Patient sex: M
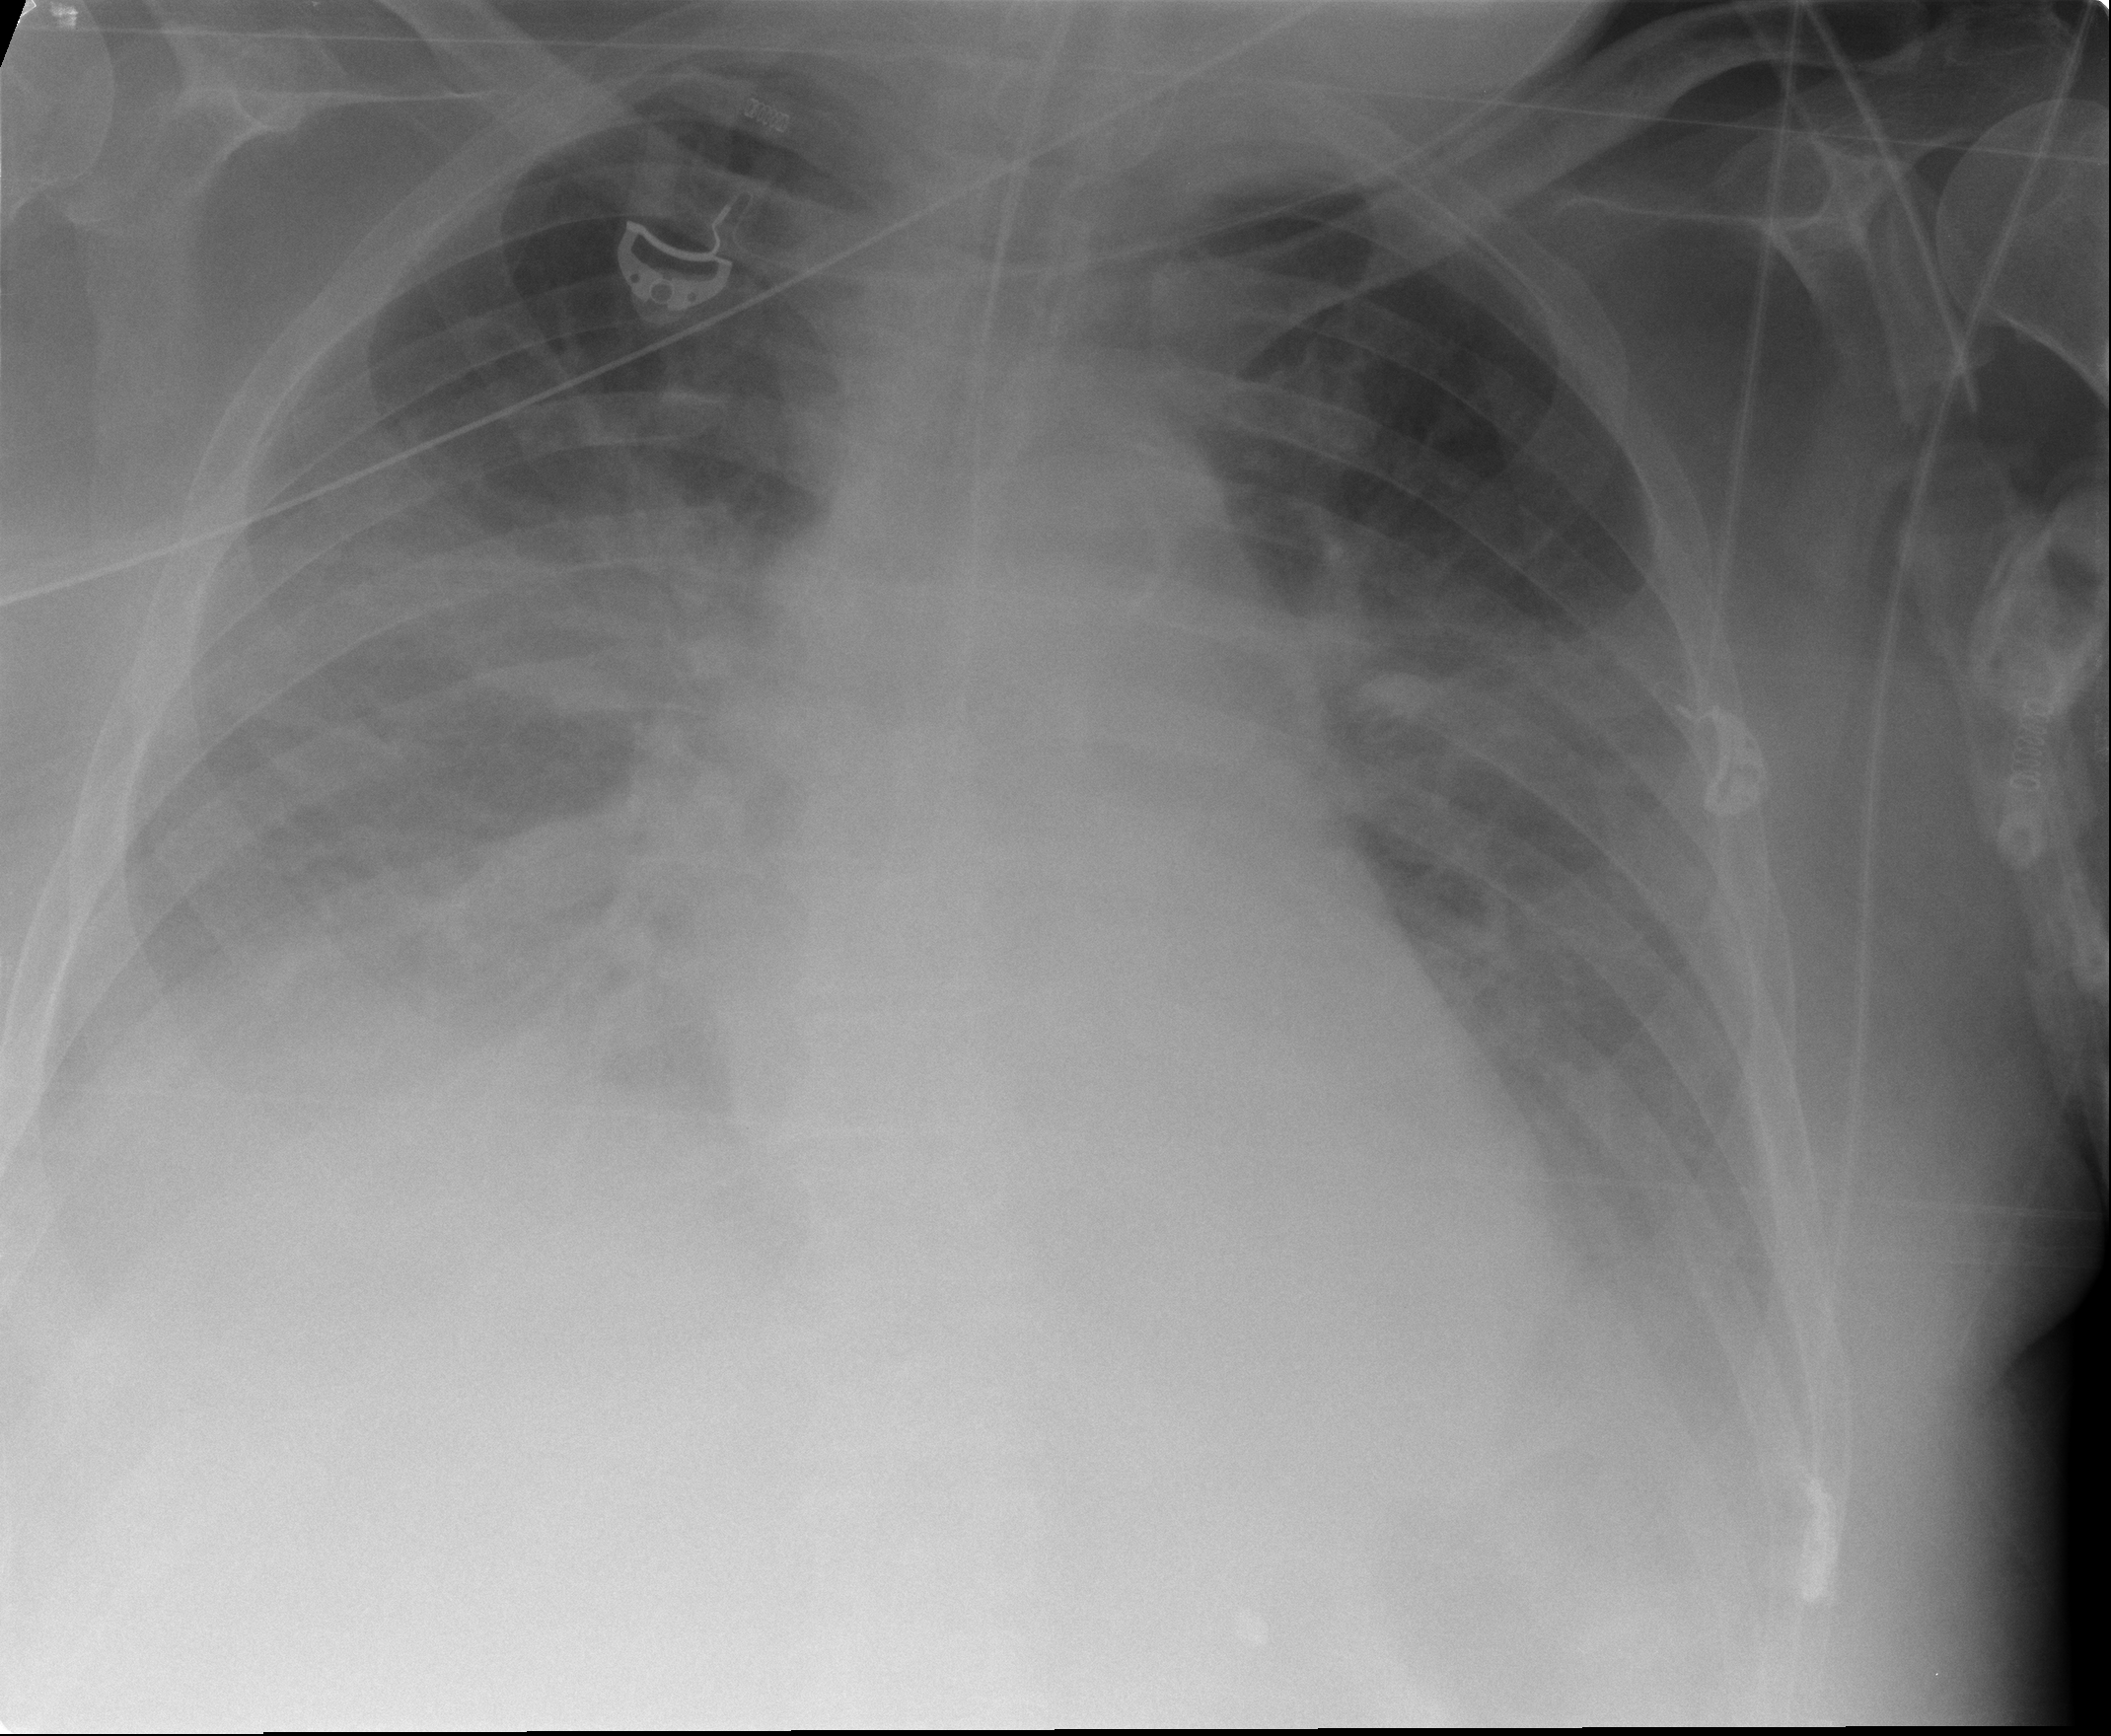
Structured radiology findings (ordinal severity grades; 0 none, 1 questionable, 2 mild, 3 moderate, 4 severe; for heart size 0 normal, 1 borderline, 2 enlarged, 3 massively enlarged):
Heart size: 0
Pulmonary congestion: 2
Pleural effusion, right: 3
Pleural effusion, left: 2
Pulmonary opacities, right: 0
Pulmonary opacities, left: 0
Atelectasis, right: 2
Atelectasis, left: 2